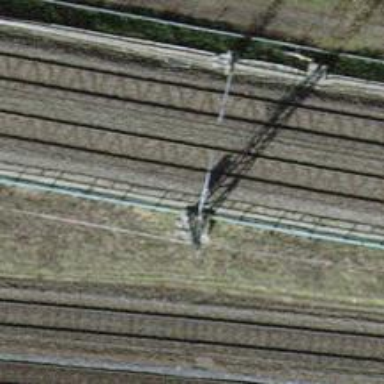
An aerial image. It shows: Milestone along the railway track with catenary mast.